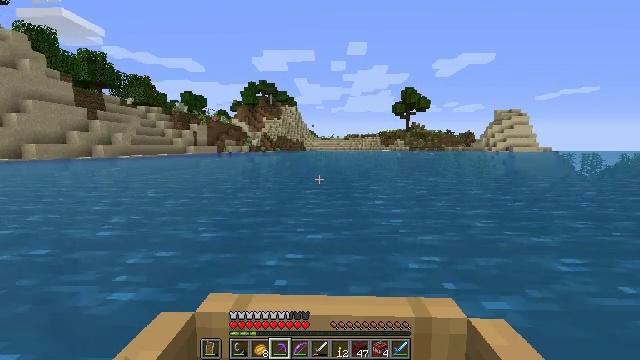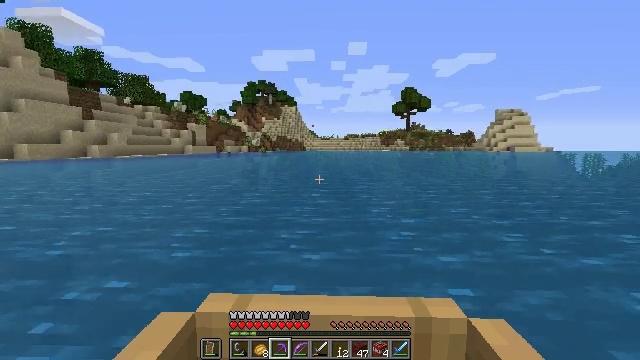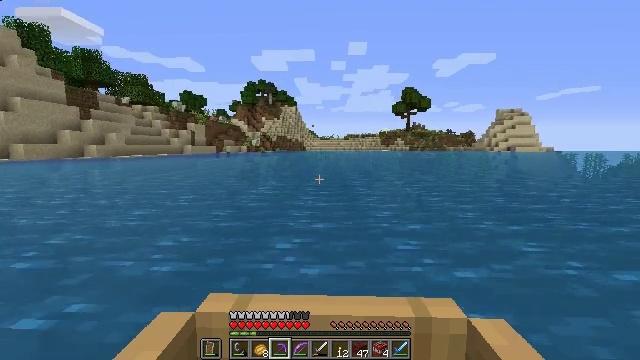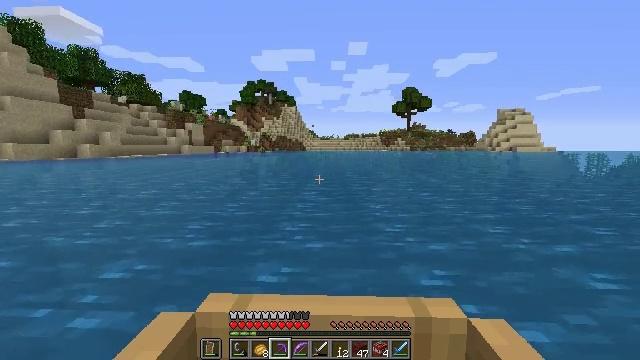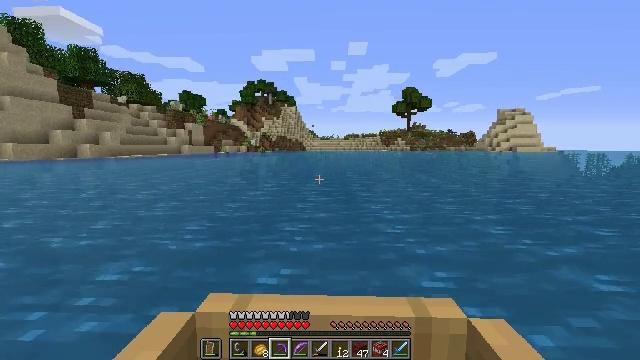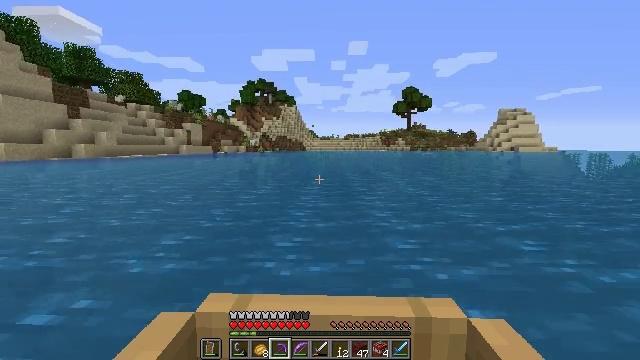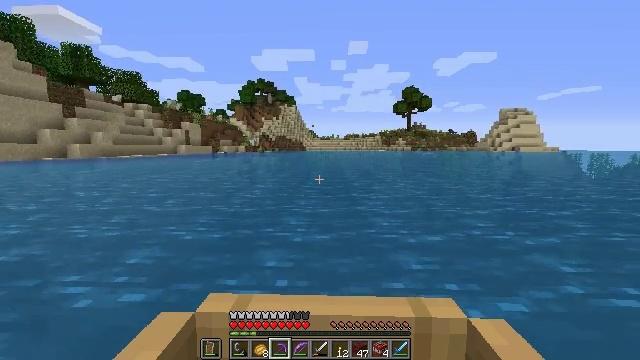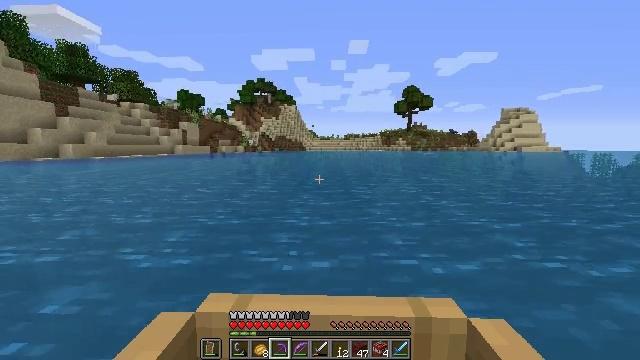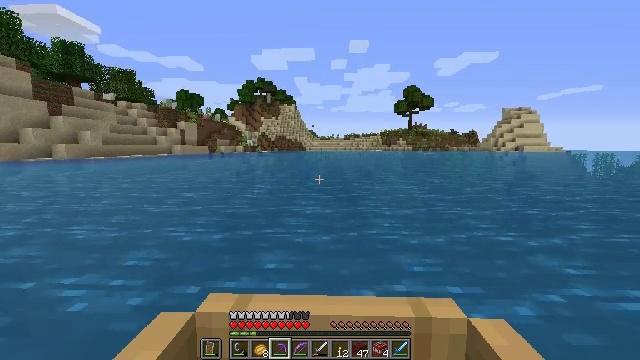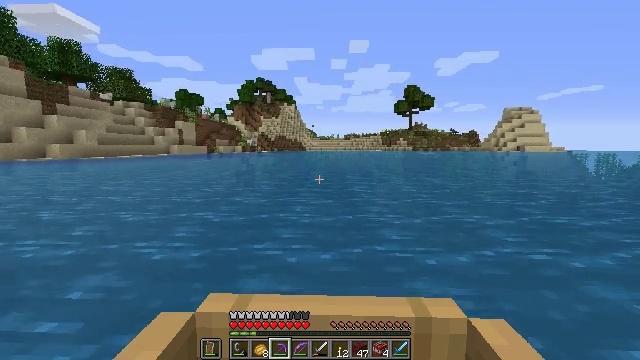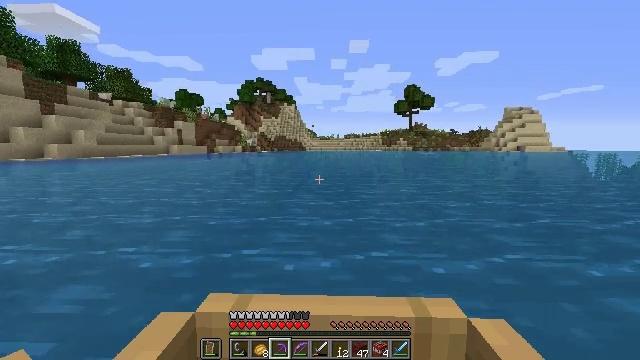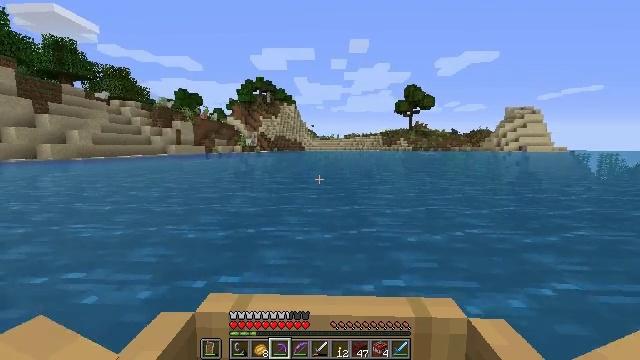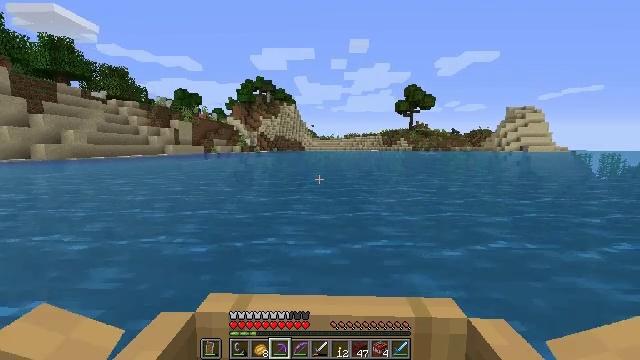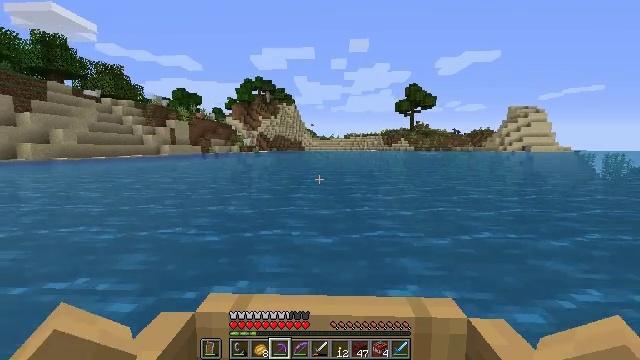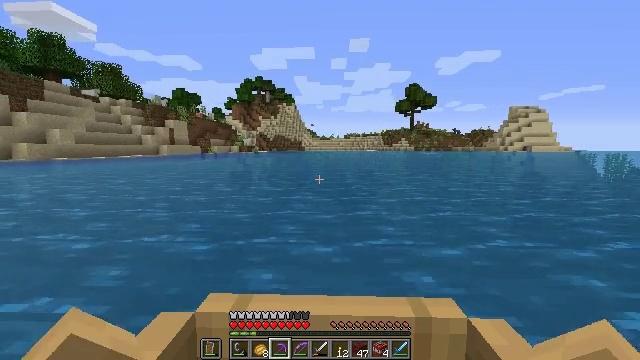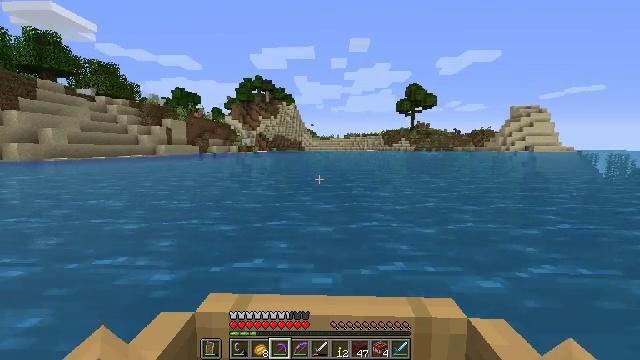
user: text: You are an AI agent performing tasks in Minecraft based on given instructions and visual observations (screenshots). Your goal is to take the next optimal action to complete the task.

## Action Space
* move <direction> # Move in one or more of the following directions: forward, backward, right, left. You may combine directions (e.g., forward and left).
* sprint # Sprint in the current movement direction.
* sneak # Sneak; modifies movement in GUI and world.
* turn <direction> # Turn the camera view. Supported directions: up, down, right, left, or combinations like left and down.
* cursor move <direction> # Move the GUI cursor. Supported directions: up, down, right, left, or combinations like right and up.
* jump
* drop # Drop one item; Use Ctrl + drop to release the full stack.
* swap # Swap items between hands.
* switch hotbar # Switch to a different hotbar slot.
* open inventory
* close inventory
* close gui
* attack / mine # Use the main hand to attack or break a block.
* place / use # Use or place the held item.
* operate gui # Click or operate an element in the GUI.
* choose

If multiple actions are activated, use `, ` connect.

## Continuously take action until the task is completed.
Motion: motion action
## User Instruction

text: Gain netherite scrap by cooking ancient debris in the furnace.
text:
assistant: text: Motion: move forward
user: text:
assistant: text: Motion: move forward
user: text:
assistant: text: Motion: move forward
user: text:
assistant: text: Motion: move forward
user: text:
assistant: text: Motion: move forward
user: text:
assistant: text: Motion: move forward
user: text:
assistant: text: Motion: move forward
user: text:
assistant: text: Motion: move forward
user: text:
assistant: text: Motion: move forward
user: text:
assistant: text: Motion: move forward
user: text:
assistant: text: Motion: move forward
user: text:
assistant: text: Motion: move forward
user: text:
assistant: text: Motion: move forward
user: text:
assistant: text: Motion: move forward
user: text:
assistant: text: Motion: move forward
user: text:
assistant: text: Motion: move forward
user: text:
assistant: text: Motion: move forward
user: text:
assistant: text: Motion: move forward
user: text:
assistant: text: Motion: move forward
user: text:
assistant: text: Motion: move forward
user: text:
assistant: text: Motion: move forward
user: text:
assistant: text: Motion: move forward
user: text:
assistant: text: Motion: move forward
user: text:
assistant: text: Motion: move forward
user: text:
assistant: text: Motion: move forward
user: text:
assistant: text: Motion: move forward
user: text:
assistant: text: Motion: move forward
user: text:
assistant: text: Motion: move forward
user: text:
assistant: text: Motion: move forward
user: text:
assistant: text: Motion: move forward